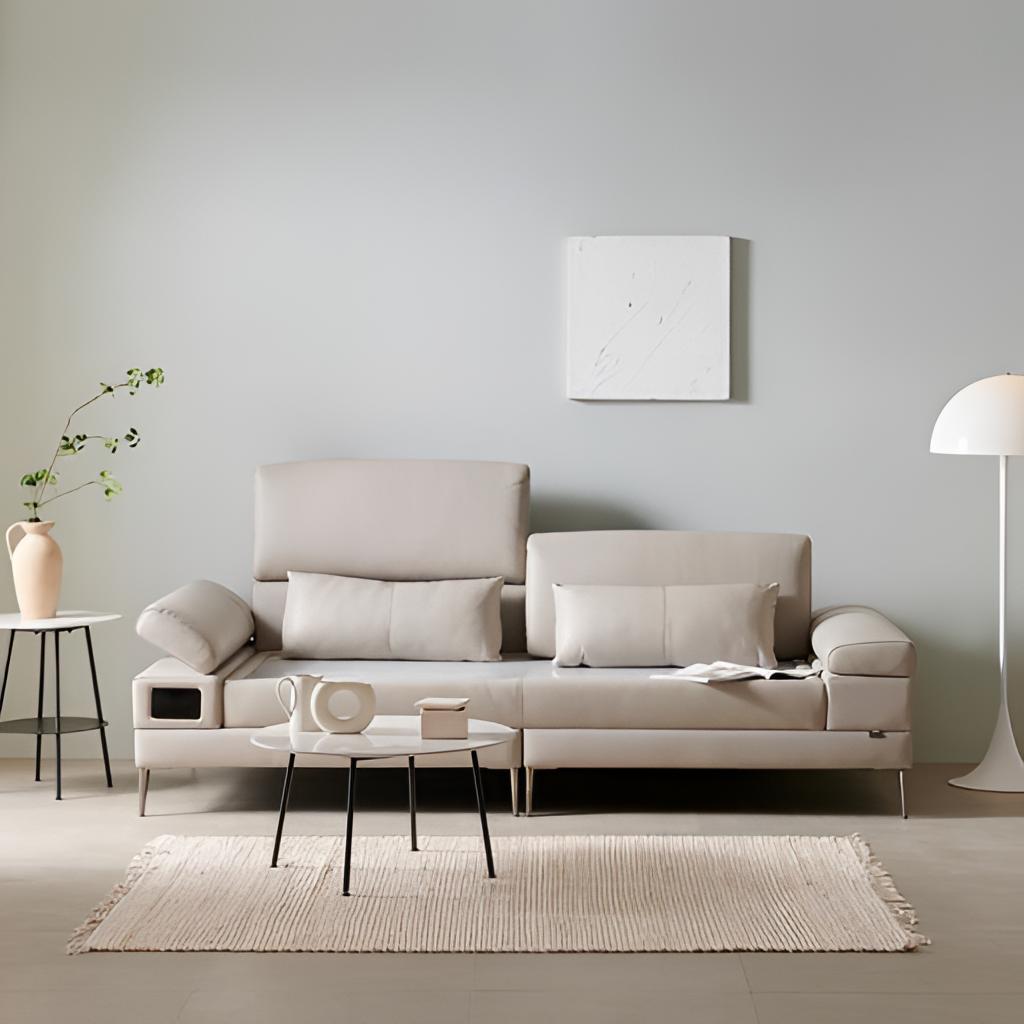
beige leather sofa, living room, contemporary, paint wallpaper, with solid pattern, beige wood flooring, with plank pattern